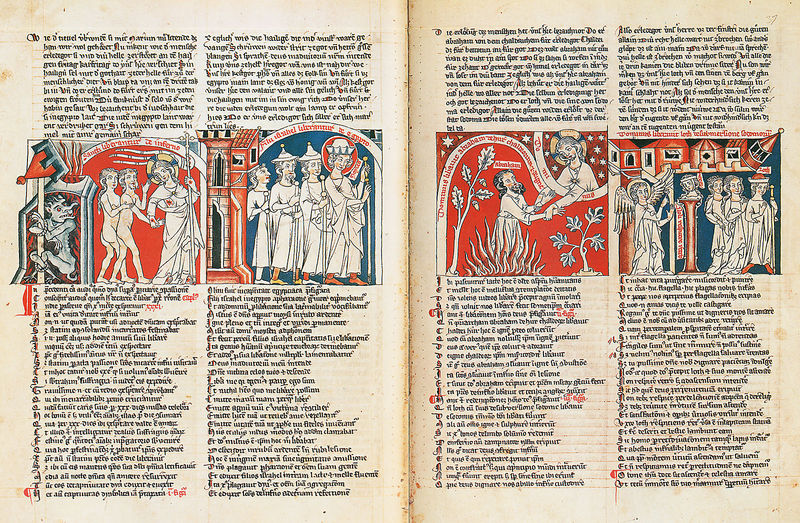
Titel: Codex Cremifanensis 243
Schlagwörter: blau, weiss, rot, architektur, bibel, engel, schrift, zwei, spalten, vier, adam, eva, illustration, text, initiale, teufel, buchseiten, szenen, handschrift, buchmalerei, vorhölle